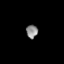
Tissue: lung
Cell type: Epithelial cells
Senescence score: 0.2045
Nuclear area (px): 152
Mean DAPI intensity: 137.454